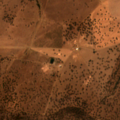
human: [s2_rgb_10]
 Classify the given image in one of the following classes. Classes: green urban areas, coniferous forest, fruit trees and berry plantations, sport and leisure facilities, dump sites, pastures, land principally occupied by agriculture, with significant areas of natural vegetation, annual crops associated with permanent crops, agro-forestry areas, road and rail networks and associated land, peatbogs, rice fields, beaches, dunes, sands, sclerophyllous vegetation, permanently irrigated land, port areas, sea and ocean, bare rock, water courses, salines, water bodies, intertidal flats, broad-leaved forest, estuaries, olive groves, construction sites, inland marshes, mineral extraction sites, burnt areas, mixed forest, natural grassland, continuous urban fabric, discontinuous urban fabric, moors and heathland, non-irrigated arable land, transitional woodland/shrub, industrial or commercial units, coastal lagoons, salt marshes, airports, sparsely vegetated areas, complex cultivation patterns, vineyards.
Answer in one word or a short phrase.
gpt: non-irrigated arable land, permanently irrigated land, agro-forestry areas